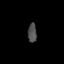
Tissue: skin
Cell type: T cells
Senescence score: 0.7216
Nuclear area (px): 166
Mean DAPI intensity: 76.964